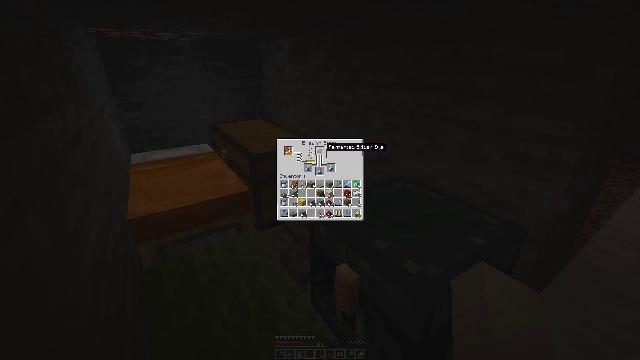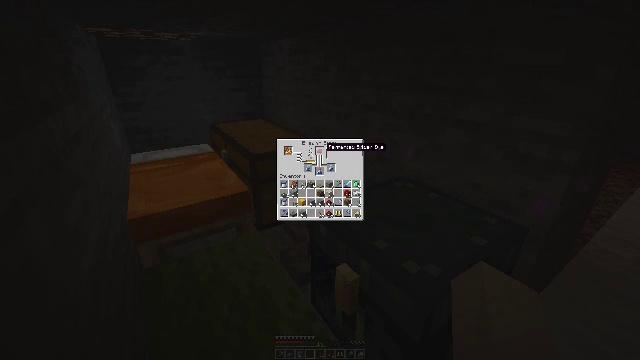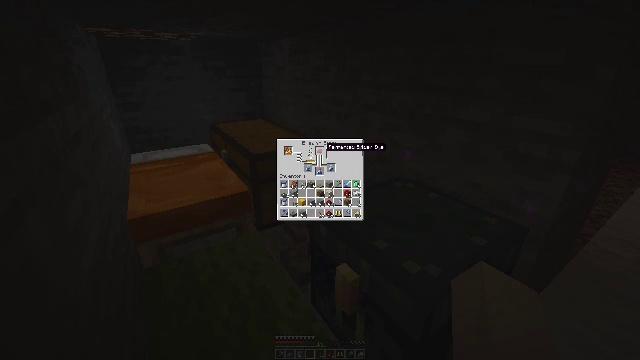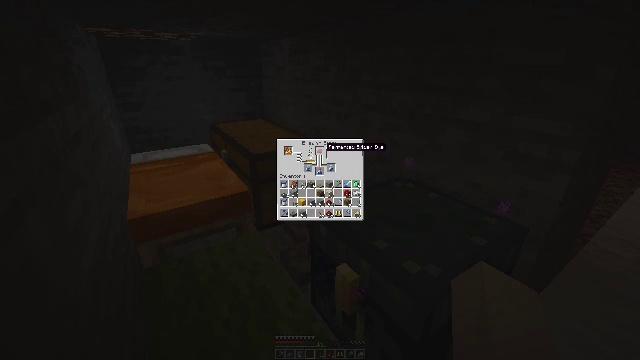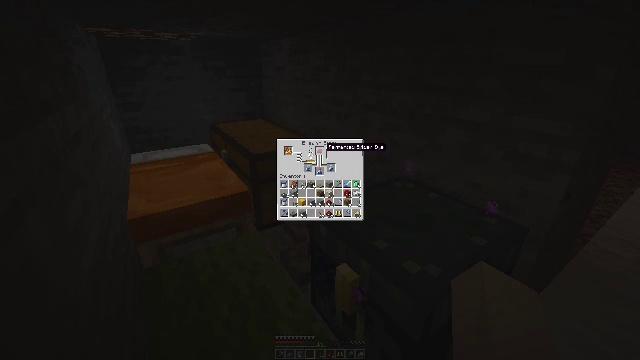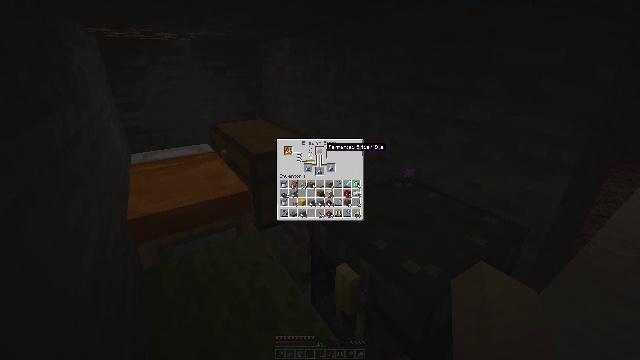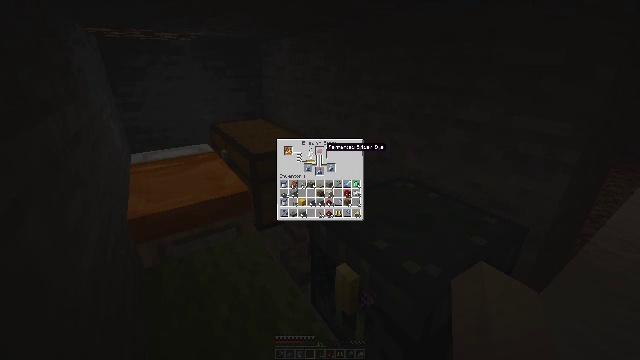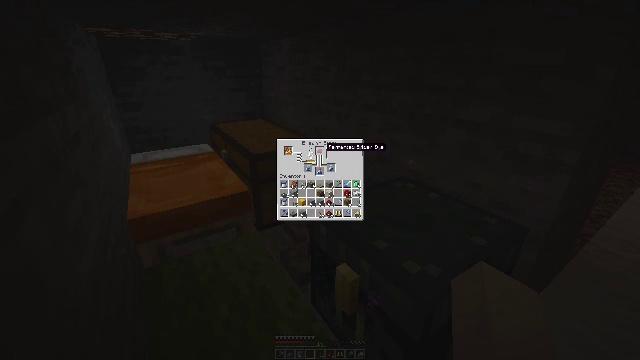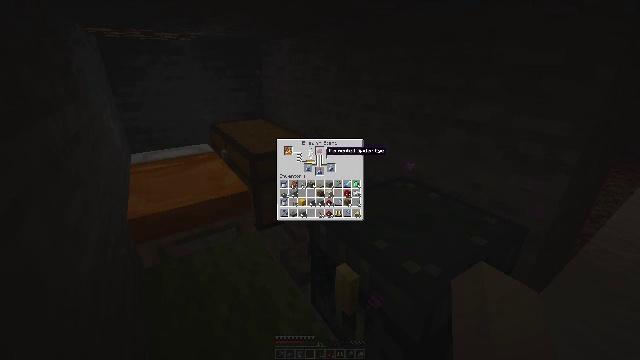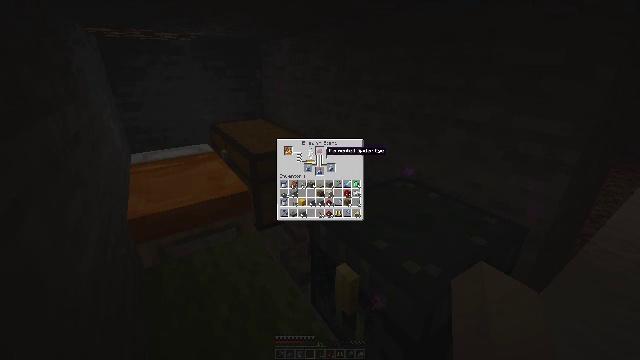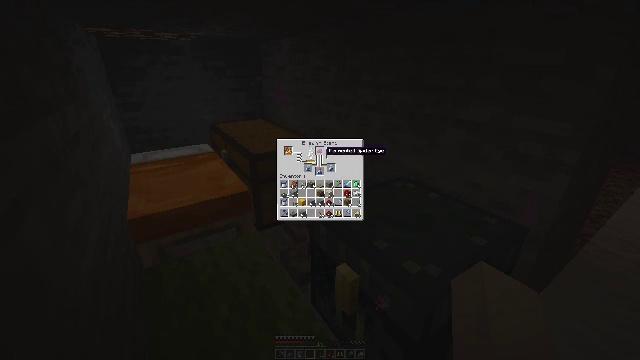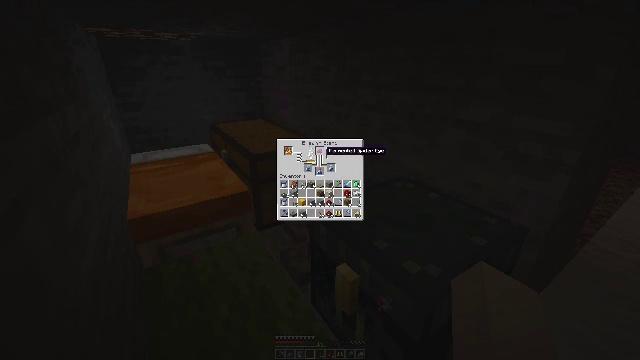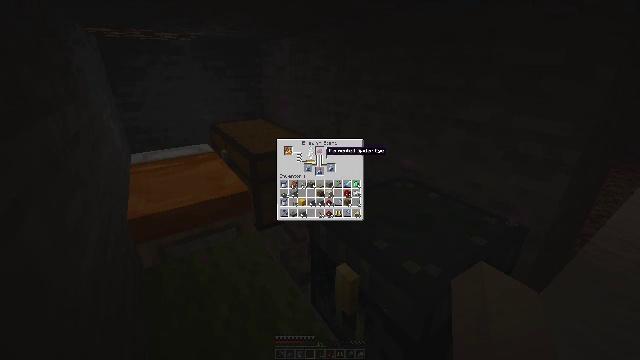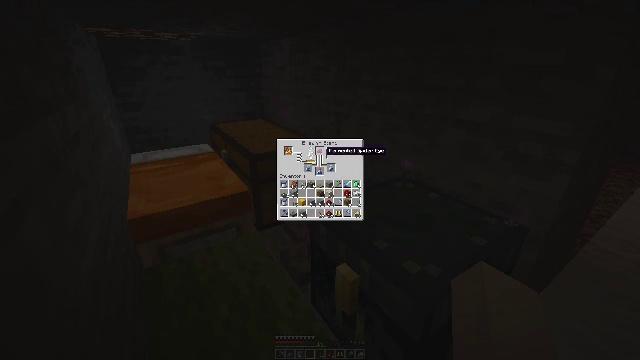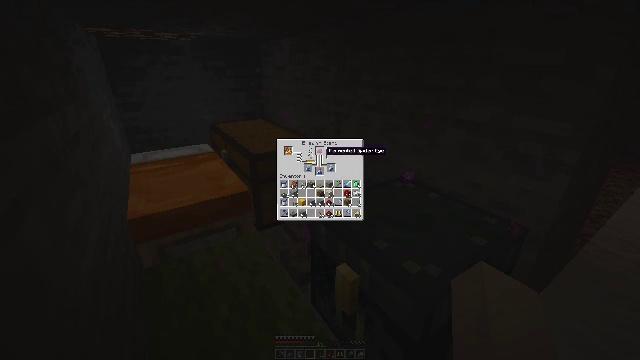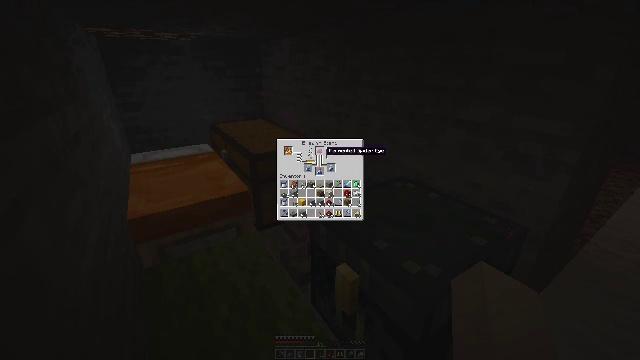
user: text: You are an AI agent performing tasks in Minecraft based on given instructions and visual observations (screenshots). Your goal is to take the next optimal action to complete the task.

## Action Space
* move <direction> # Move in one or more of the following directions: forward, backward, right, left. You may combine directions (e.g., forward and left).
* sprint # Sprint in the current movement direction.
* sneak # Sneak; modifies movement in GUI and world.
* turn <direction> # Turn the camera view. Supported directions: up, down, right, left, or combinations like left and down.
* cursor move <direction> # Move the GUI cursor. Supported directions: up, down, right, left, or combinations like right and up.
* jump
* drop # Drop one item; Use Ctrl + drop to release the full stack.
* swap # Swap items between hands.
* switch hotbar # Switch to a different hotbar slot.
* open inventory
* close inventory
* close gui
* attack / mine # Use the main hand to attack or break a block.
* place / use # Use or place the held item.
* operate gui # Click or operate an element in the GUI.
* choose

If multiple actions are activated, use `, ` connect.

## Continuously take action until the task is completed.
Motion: motion action
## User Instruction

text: Collect the lectern by destroying it.
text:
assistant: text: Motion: no_op
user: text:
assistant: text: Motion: no_op
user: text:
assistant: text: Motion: no_op
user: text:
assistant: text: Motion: no_op
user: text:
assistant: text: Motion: no_op
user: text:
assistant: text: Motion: no_op
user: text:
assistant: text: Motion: no_op
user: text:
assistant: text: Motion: turn down
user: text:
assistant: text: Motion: no_op
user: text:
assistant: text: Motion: no_op
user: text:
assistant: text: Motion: no_op
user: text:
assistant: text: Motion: no_op
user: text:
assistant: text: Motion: no_op
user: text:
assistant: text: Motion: no_op
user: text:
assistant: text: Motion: no_op
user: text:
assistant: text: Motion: no_op
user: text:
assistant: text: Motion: no_op
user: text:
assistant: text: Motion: no_op
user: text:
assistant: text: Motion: no_op
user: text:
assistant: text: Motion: no_op
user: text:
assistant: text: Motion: no_op
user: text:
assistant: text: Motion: no_op
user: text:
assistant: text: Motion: no_op
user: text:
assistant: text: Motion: no_op
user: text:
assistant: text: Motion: no_op
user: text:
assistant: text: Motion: no_op
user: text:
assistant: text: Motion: no_op
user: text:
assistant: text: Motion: turn left and up
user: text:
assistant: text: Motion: no_op
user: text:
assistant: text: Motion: no_op